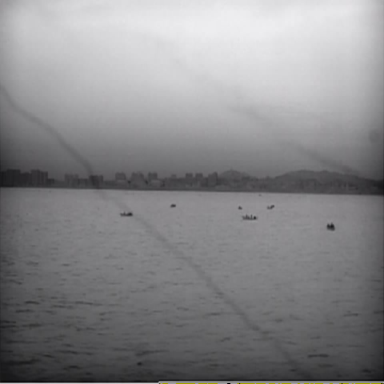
There are two bulk_carriers in the infrared image.